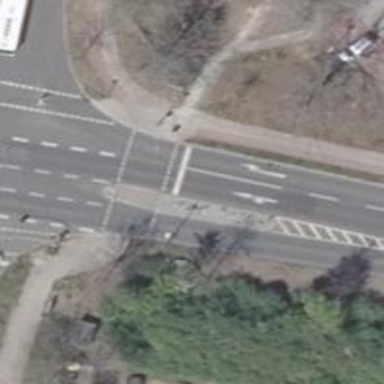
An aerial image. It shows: Road with traffic signals.